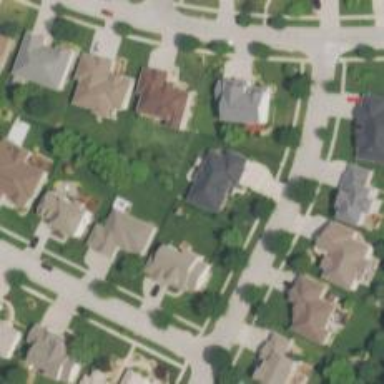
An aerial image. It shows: Neighborhood.